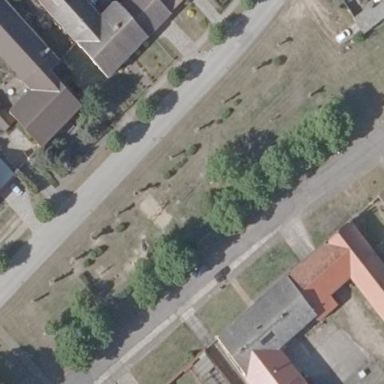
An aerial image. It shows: Park.